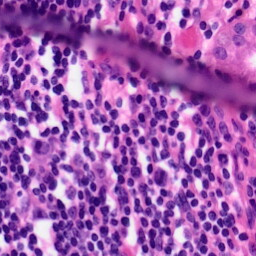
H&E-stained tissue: Pancreatic